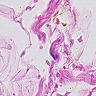
Metastatic tissue present: no